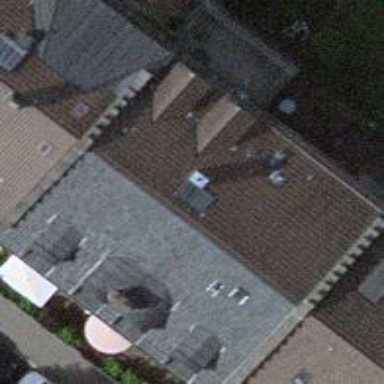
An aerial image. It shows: Residential building with gabled roof made of maroon roof tiles.